Interaction volume radius: 5 \u00c5
Interaction volume height: 15 \u00c5
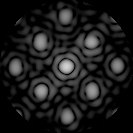
Disorder parameter: 0.1972